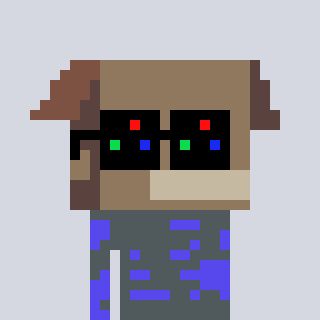
a pixel art character with square black sunglasses, a box-shaped head and a computerblue-colored body on a cool background